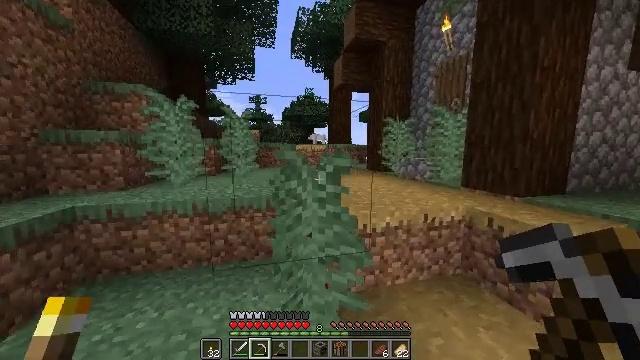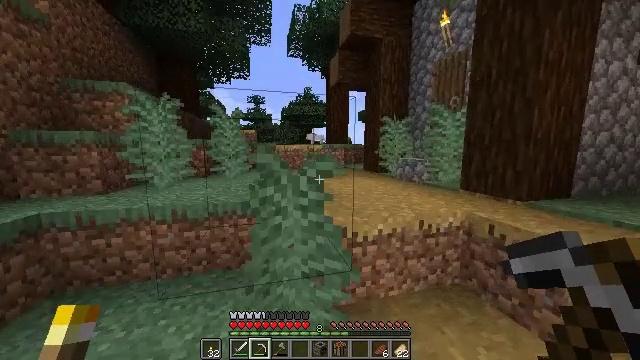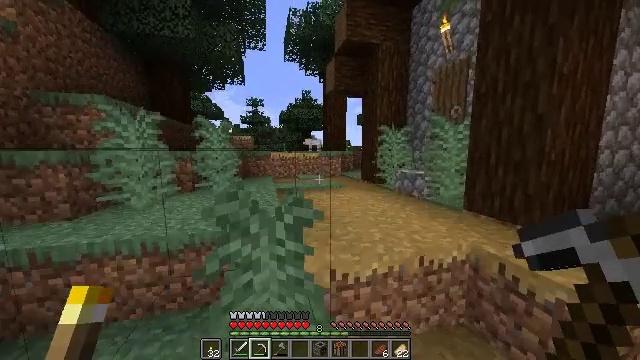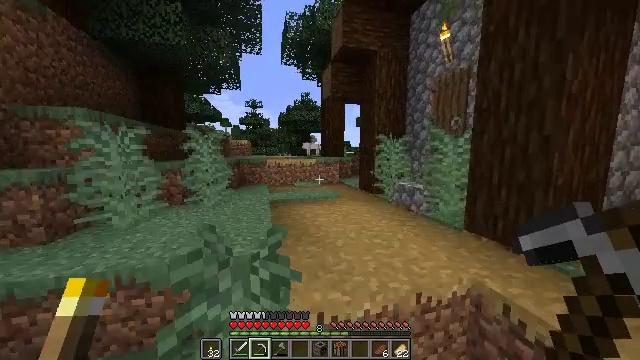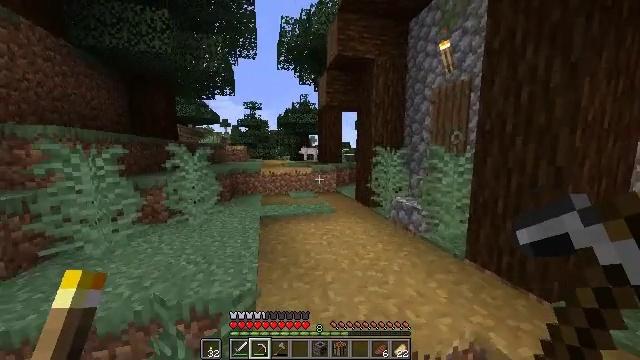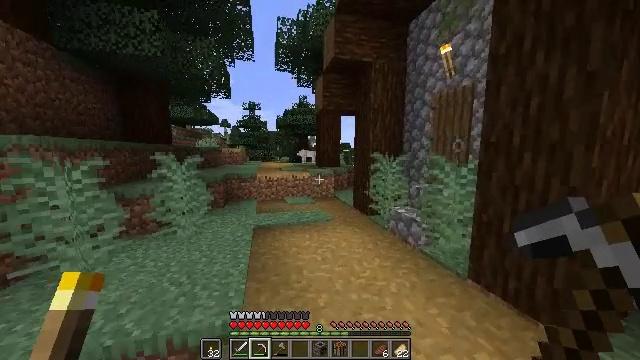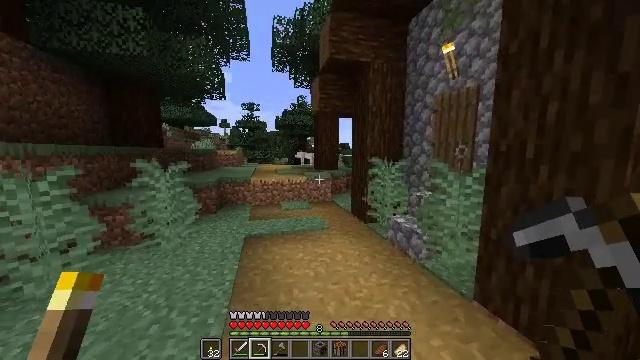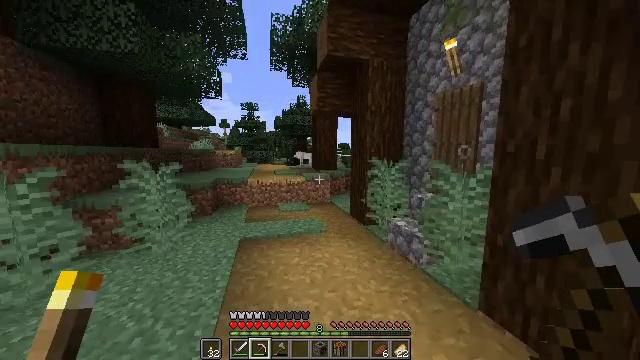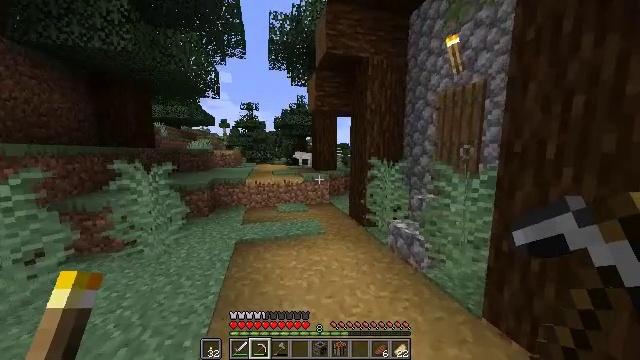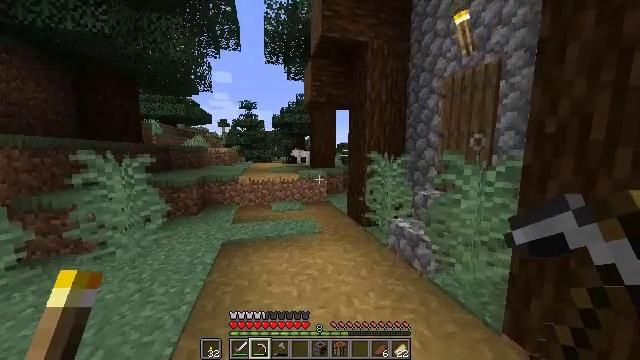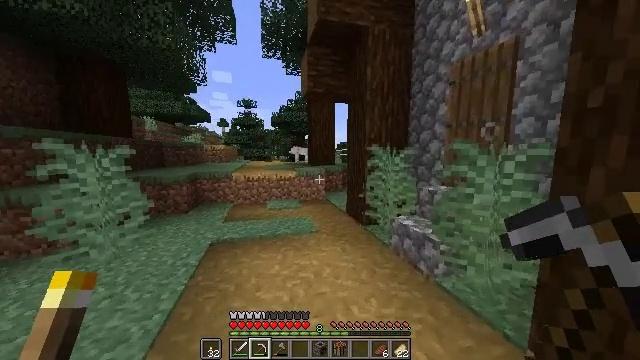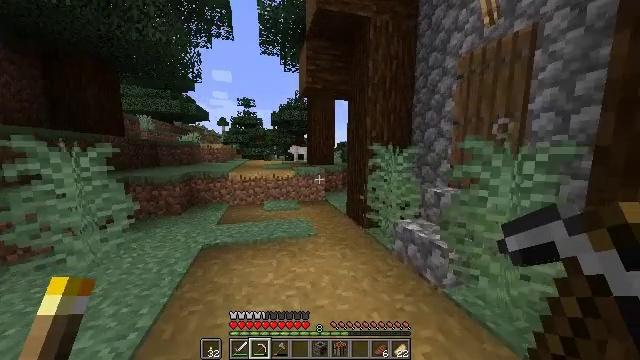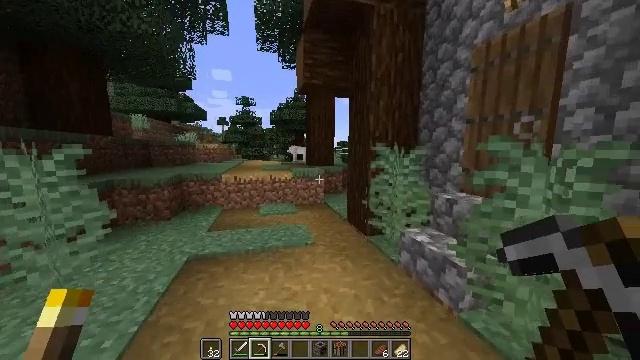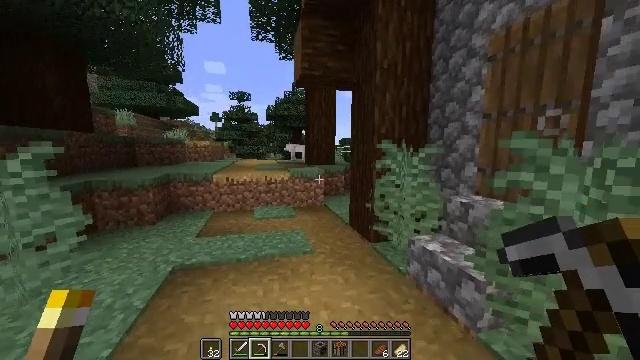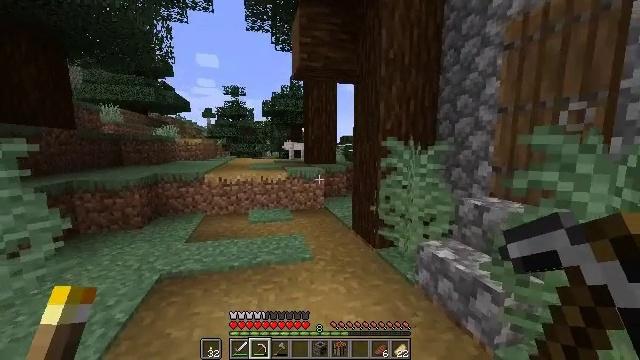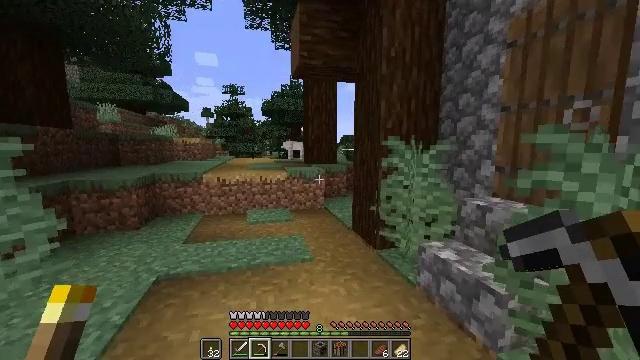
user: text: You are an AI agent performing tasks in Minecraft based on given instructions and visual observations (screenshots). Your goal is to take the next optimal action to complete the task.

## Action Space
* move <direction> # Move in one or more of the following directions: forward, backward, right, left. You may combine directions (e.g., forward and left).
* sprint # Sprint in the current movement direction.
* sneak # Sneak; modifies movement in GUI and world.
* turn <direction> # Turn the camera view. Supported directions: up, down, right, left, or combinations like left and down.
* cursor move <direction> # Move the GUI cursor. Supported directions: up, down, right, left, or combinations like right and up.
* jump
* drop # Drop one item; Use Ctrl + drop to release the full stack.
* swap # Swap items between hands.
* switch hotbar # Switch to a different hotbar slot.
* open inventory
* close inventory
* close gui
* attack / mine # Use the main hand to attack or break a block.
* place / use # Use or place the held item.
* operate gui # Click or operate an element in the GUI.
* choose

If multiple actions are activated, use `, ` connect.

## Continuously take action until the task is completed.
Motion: motion action
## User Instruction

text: Remove pumpkin seeds from the inventory.
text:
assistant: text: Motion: move forward and move right, sprint
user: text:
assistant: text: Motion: move forward and move right, sprint, jump
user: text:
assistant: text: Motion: move forward and move right, sprint, jump
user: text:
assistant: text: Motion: move forward, sprint, jump
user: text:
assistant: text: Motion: move forward, sprint
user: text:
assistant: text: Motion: move forward, sprint
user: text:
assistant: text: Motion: move forward, sprint
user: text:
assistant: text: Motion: move forward, sprint
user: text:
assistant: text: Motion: move forward and move left, sprint
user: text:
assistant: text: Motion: move forward and move left, sprint
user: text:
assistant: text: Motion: move forward, sprint
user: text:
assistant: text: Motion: sprint
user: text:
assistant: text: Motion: no_op
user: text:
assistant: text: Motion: no_op
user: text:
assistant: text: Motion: no_op
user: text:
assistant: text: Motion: no_op
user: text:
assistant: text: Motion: no_op
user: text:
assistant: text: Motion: no_op
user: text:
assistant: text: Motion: no_op
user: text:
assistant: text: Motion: move forward, turn right and up
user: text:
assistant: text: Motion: move forward, turn right and up
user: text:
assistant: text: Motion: move forward, turn right
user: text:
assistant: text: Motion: move forward, turn right
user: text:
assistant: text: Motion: move forward and move left, turn right and down
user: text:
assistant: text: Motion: move forward and move left, turn right
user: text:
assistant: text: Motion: move forward and move left, turn right and down
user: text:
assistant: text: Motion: move forward, turn right and down
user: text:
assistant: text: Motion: move forward, turn right
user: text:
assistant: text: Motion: move forward, turn right
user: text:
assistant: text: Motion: turn right